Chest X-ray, AP view. Patient: 67 years old, sex M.
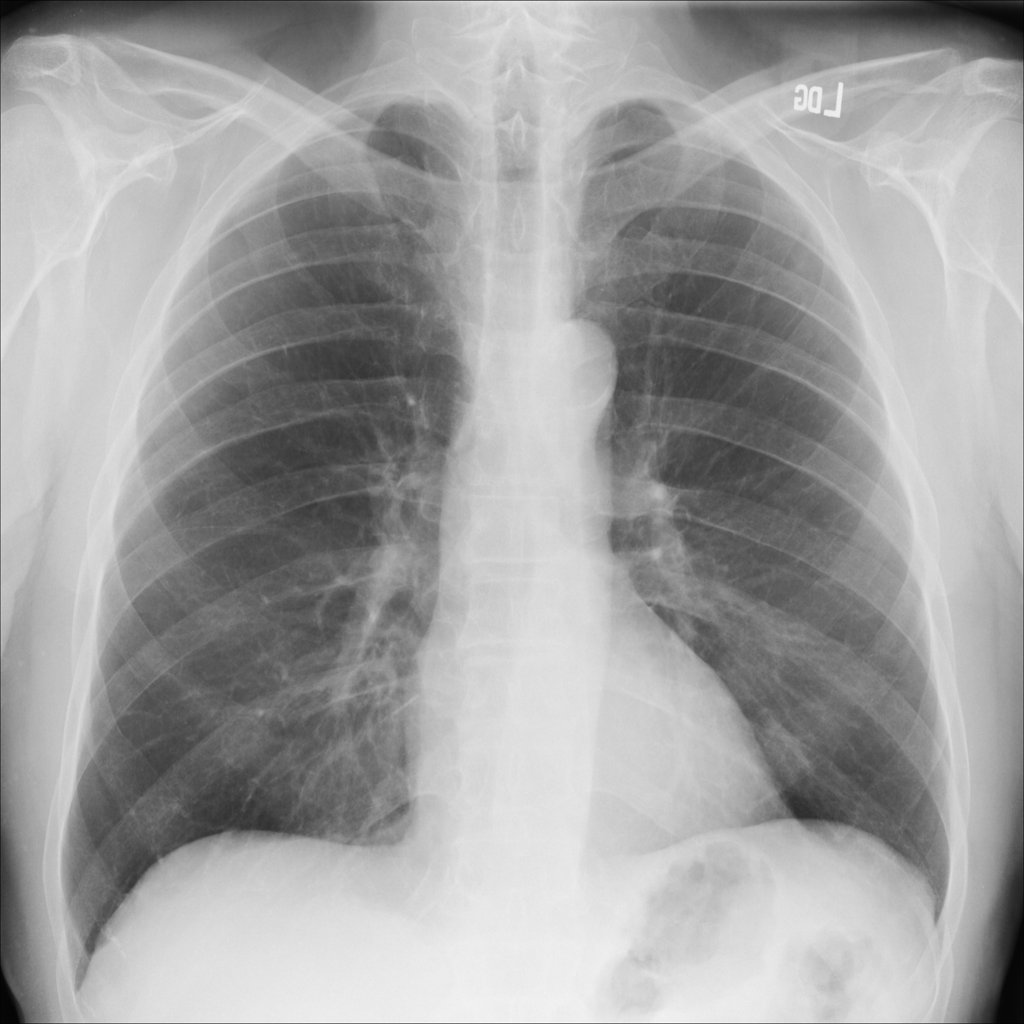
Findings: No Finding